Question: I've recieved the following data which I need to post to server

and I cant find out how exactly I need to do it in PHP.
I need to send numbers, but I cant see any parameter thier asking me to send it from.
any ideas how I could send this data?
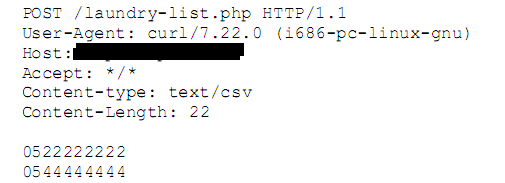
Answer: AFAIK you need this:
'''
$postdata = file_get_contents("php://input");
'''
Details:
<URL>
Or maybe the other way:
<URL>
(I am bit lost in your question.)
The main idea there:
'''
curl_setopt($ch, CURLOPT_POSTFIELDS, "numbers
numbers
..." );
'''